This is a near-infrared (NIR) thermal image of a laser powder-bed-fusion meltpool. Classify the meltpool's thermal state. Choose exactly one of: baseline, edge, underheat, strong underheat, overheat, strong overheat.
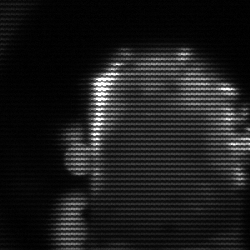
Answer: baseline